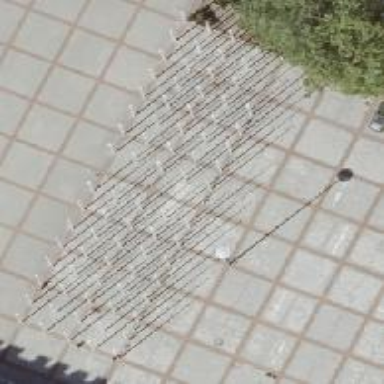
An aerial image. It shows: Flagpole structure.